Field crop: maize
Growth stage: 2
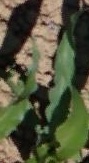
Species: maize